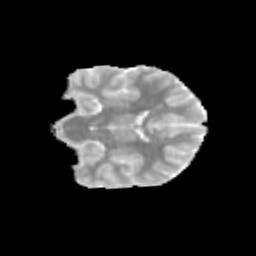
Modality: MD
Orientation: coronal
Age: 11
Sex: male
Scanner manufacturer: siemens
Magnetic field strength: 3 T
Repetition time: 3.8 s
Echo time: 0.07 s